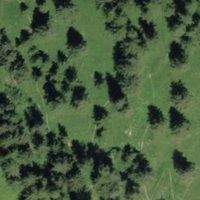
EUNIS habitat code: 44
Species observed at this site:
Pyrgus malvoides